Question: So I am currently woking on a program to parse a JSON Api which is linked at the bottom
When I run the code I get some output but not all
Mainly for the optional type of Anime which is good because it shows that it works but I also want to access the name and release date and languages however I have no idea how to work with JSON arrays like this in swift 4. I will attach my current code below.
'''
import UIKit
struct AnimeJsonStuff: Decodable {
let data: [AnimeDataArray]
}
struct AnimeDataArray: Decodable {
let type: String?
}
class OsuHomeController: UICollectionViewController, UICollectionViewDelegateFlowLayout {
func jsonDecoding() {
let jsonUrlString = "https://kitsu.io/api/edge/anime"
guard let url = URL(string: jsonUrlString) else {return} //
URLSession.shared.dataTask(with: url) { (data, response, err) in
guard let data = data else {return}
do {
let animeJsonStuff = try JSONDecoder().decode(AnimeJsonStuff.self, from: data)
print(animeJsonStuff.data)
let animeDataArray = try JSONDecoder().decode(AnimeDataArray.self, from: data)
print(animeDataArray.type as Any)
} catch let jsonErr {
print("Error serializing json", jsonErr)
}
}.resume()
}
}
'''
I have more code after that but it's just for setting up custom collectionViewCells.
Also here is the link to the <URL>
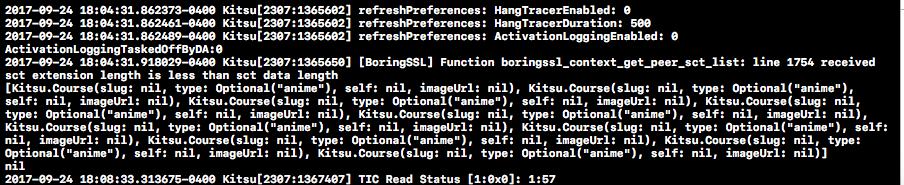
Answer: Please check below :
I din't add for all the keys. I added for some in 'attributes'.
'''
struct AnimeJsonStuff: Decodable {
let data: [AnimeDataArray]
}
struct AnimeLinks: Codable {
var selfStr : String?
private enum CodingKeys : String, CodingKey {
case selfStr = "self"
}
}
struct AnimeAttributes: Codable {
var createdAt : String?
private enum CodingKeys : String, CodingKey {
case createdAt = "createdAt"
}
}
struct AnimeRelationships: Codable {
var links : AnimeRelationshipsLinks?
private enum CodingKeys : String, CodingKey {
case links = "links"
}
}
struct AnimeRelationshipsLinks: Codable {
var selfStr : String?
var related : String?
private enum CodingKeys : String, CodingKey {
case selfStr = "self"
case related = "related"
}
}
struct AnimeDataArray: Codable {
let id: String?
let type: String?
let links: AnimeLinks?
let attributes: AnimeAttributes?
let relationships: [String: AnimeRelationships]?
private enum CodingKeys: String, CodingKey {
case id = "id"
case type = "type"
case links = "links"
case attributes = "attributes"
case relationships = "relationships"
}
}
'''
Json parsing :
'''
func jsonDecoding() {
let jsonUrlString = "https://kitsu.io/api/edge/anime"
guard let url = URL(string: jsonUrlString) else {return} //
URLSession.shared.dataTask(with: url) { (data, response, err) in
guard let data = data else {return}
do {
let animeJsonStuff = try JSONDecoder().decode(AnimeJsonStuff.self, from: data)
for anime in animeJsonStuff.data {
print(anime.id)
print(anime.type)
print(anime.links?.selfStr)
print(anime.attributes?.createdAt)
for (key, value) in anime.relationships! {
print(key)
print(value.links?.selfStr)
print(value.links?.related)
}
}
} catch let jsonErr {
print("Error serializing json", jsonErr)
}
}.resume()
}
'''